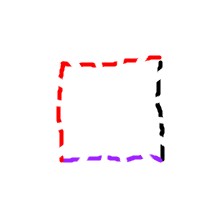
Shape: square